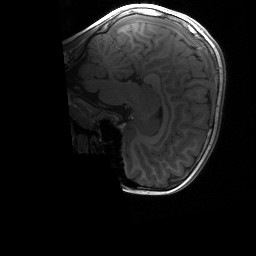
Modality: T1w
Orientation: sagittal
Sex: male
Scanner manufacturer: siemens
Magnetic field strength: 3 T
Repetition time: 1.9 s
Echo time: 0.00243 s